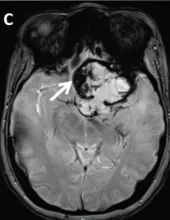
Preoperative Brain Magnetic Resonance-Imaging (MRI) and Computed tomography-scan (CT-scan). Gradient echo sequence with a large poli-cystic enhancing selar lesion with extensive osteophytic reaction and invasion of the ipsilateral orbital apex associated with fibrous dysplasia and an enhancing selar mass lesion with their respectively Calcium intensities (white arrows).
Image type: radiology (mri)